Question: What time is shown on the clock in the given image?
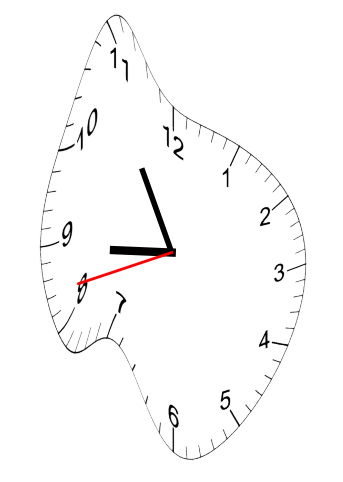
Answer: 08:54:42